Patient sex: M
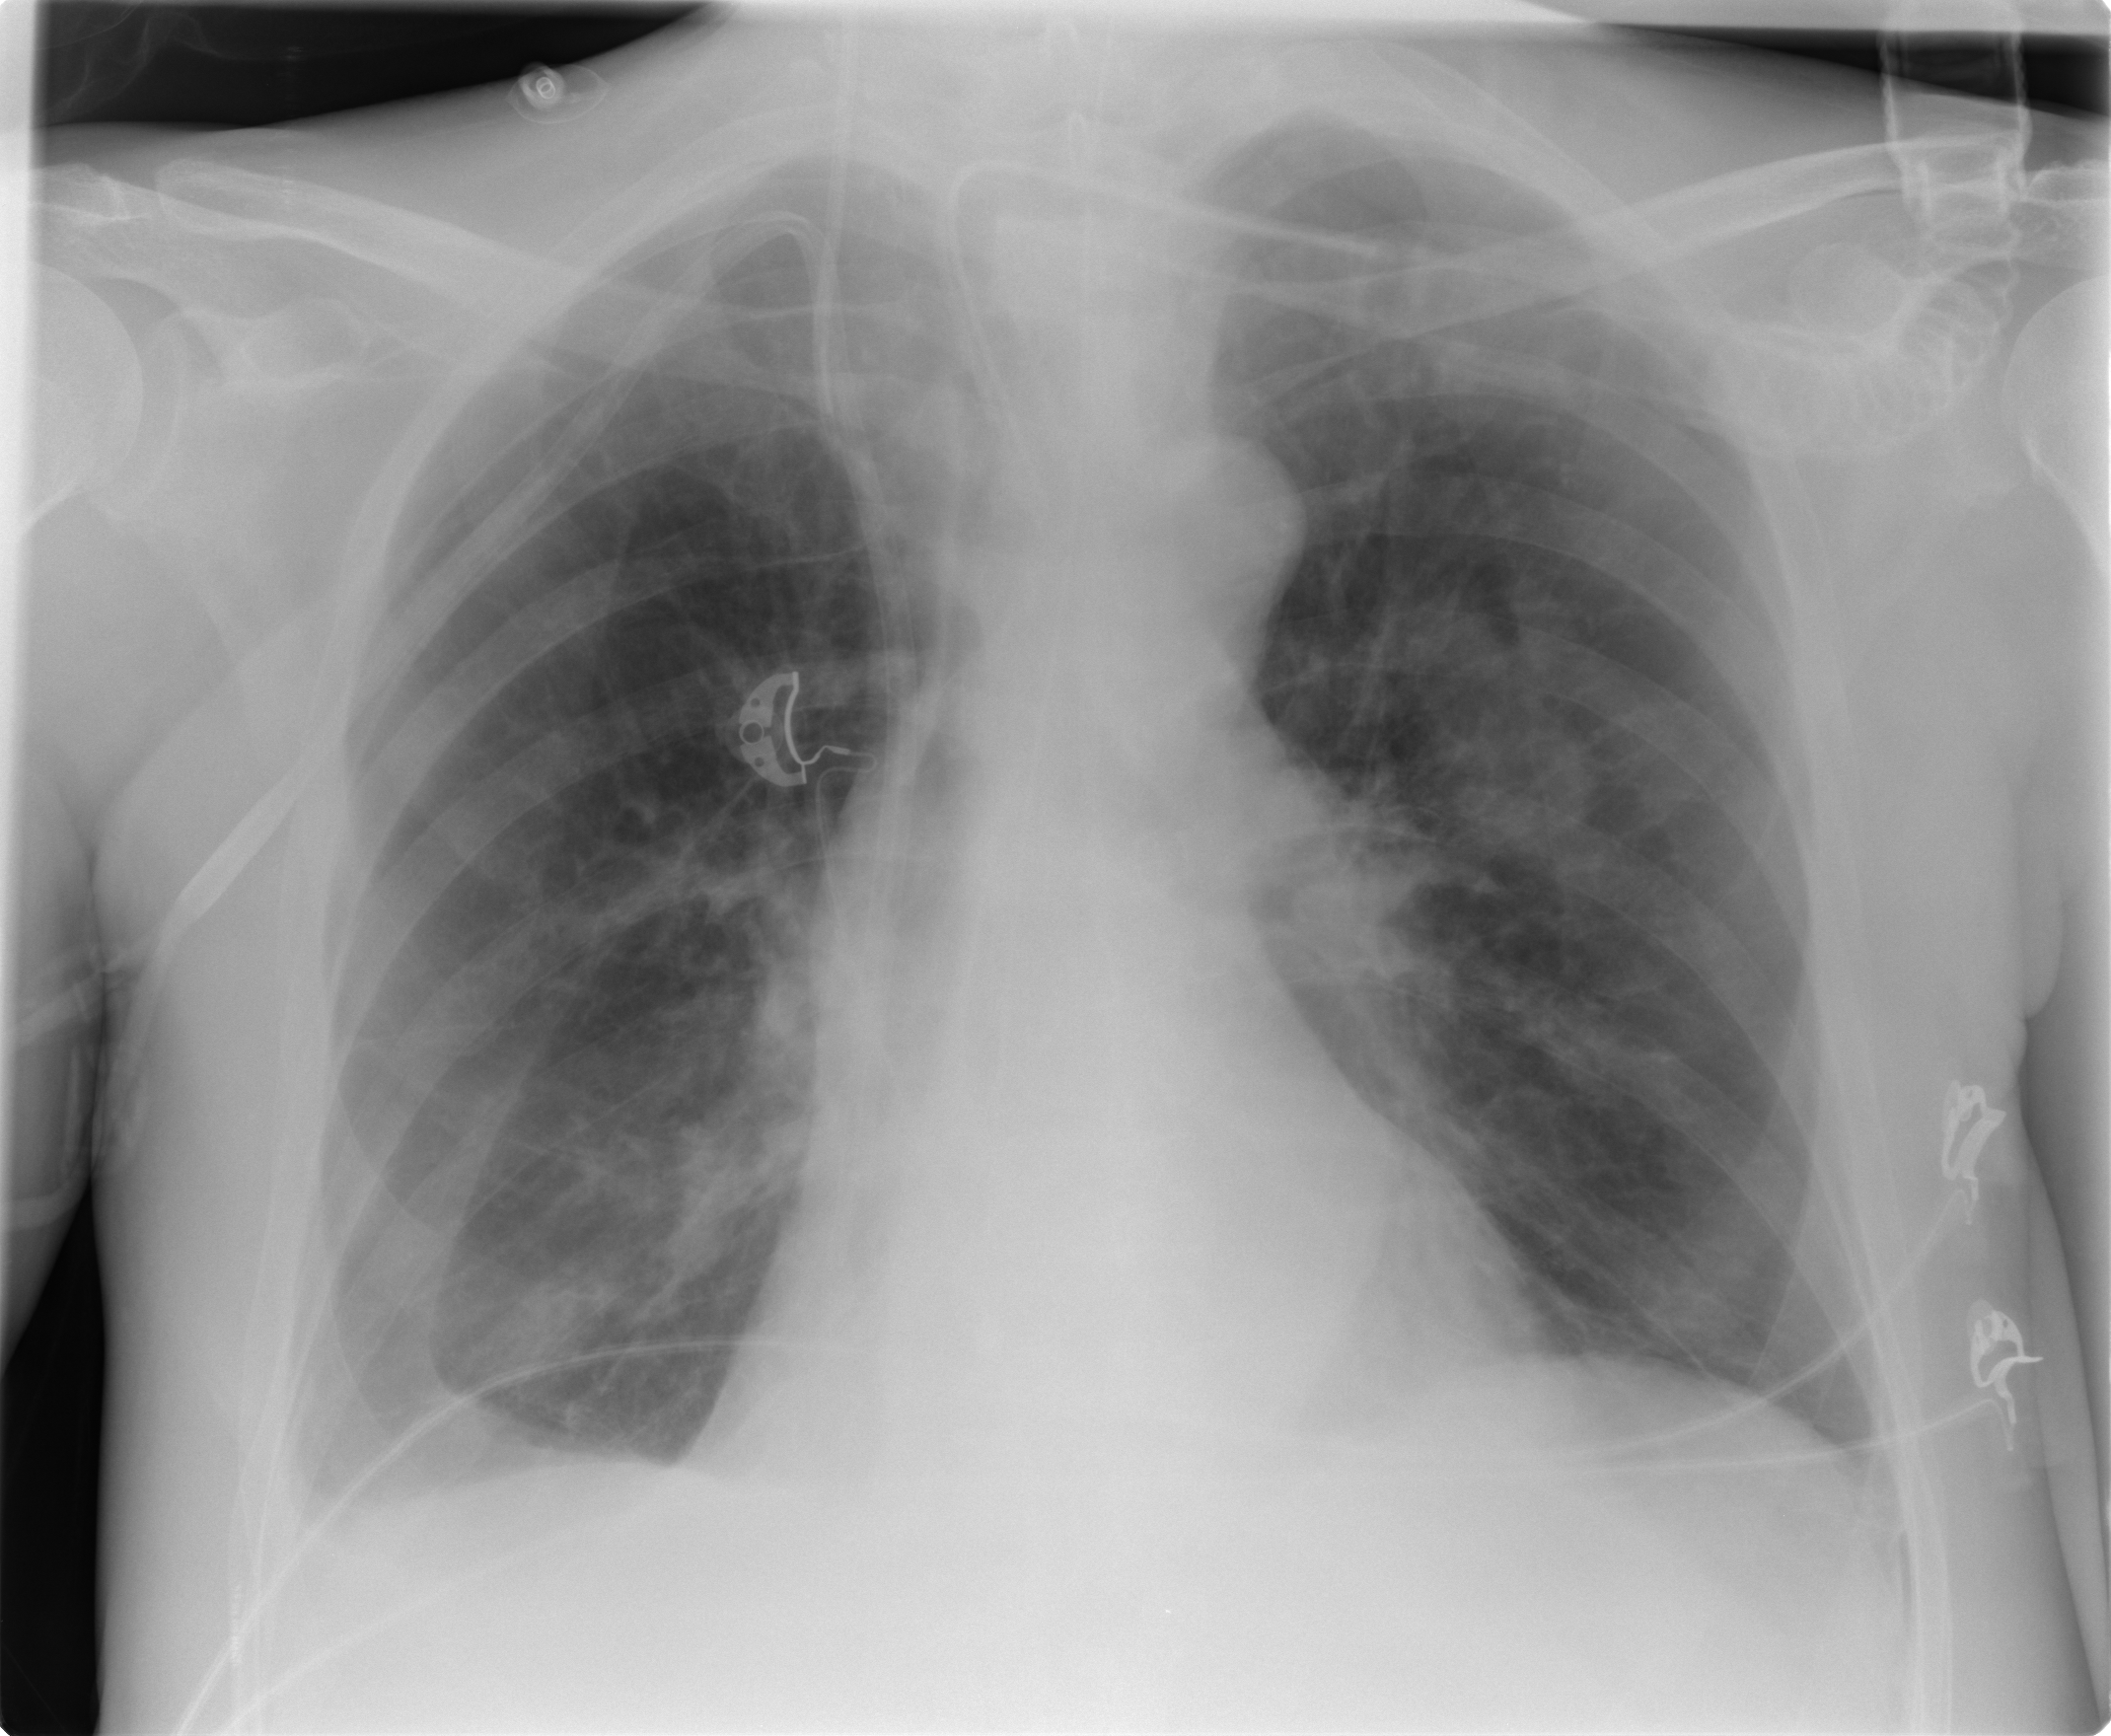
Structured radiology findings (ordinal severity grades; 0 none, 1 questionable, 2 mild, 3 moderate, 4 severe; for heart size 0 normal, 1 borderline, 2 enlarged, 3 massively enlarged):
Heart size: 0
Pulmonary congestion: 0
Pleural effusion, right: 2
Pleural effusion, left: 0
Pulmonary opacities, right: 0
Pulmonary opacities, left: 0
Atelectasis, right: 2
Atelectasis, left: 0